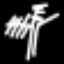
Label: palm tree